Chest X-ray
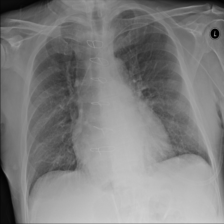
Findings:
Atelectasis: negative
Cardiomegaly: negative
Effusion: negative
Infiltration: negative
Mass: negative
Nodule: negative
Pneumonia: negative
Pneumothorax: negative
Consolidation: negative
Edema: negative
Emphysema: negative
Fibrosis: negative
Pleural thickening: negative
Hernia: negative